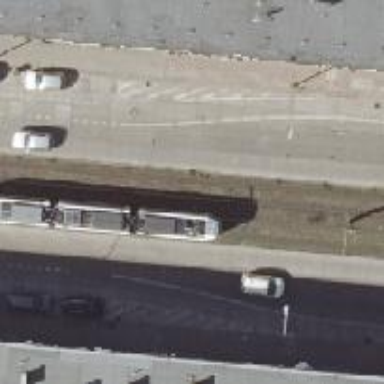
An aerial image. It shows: Parallel parking lane on secondary road with concrete surface.